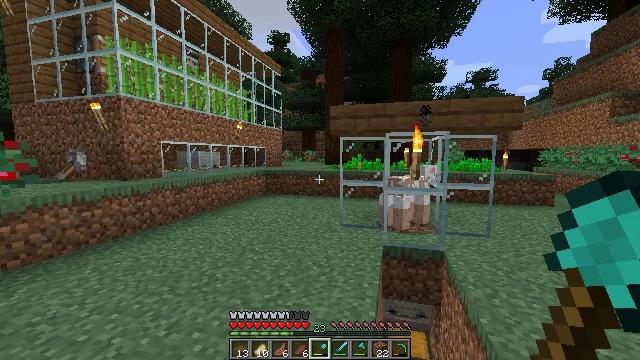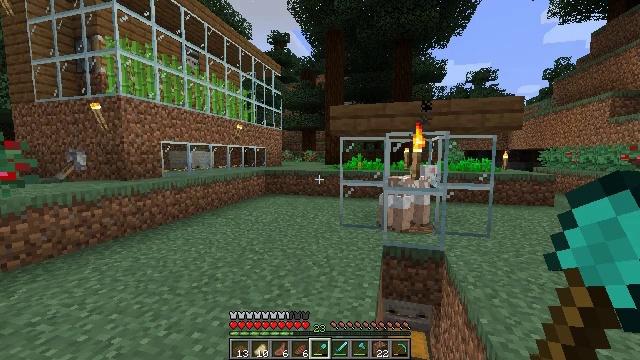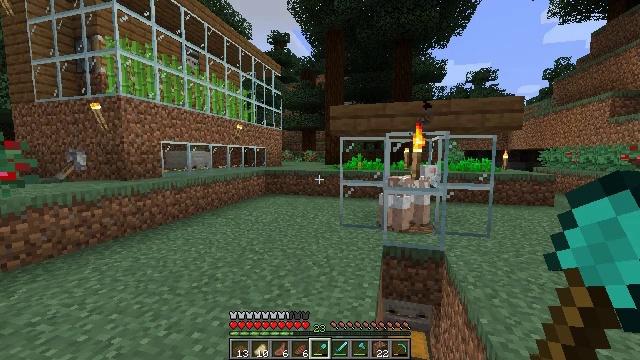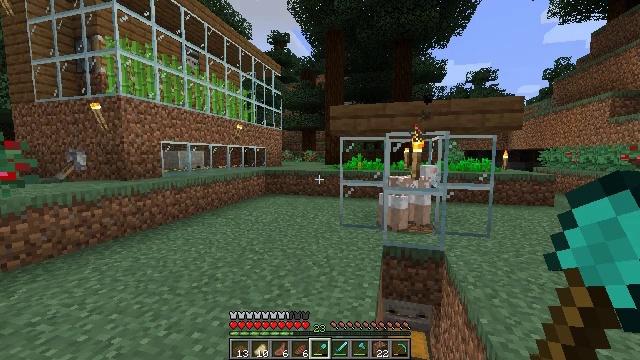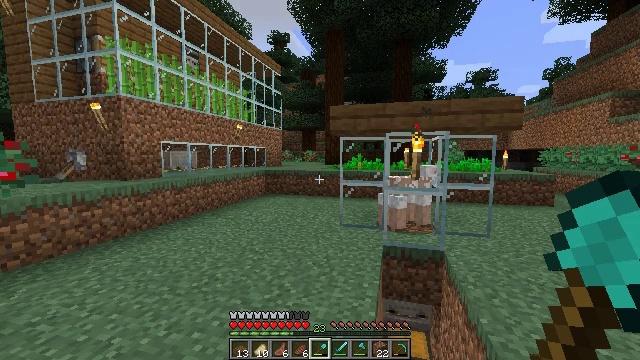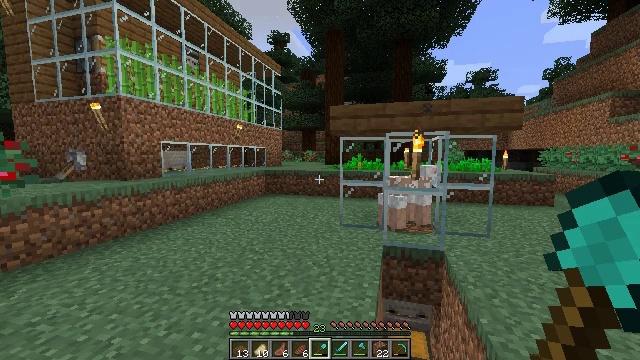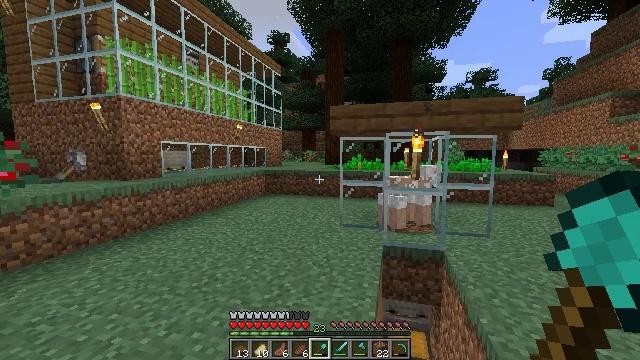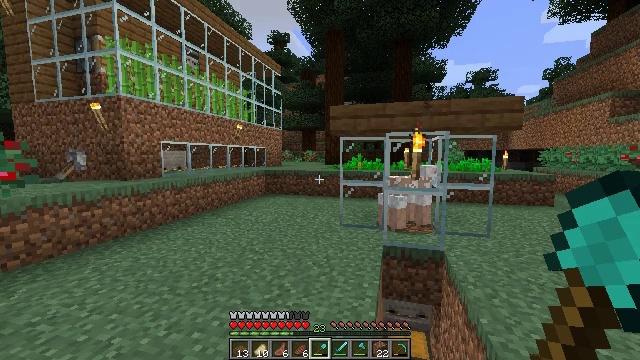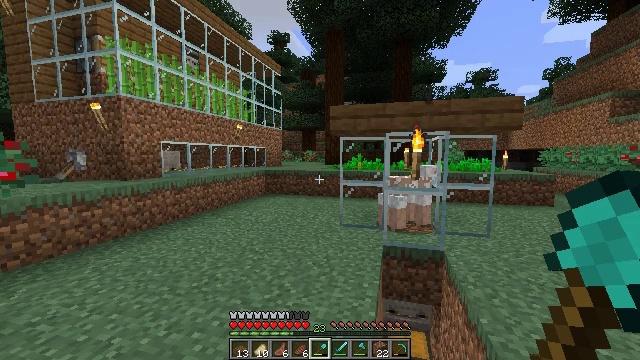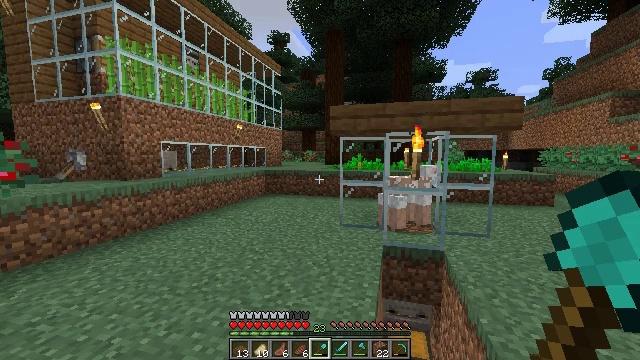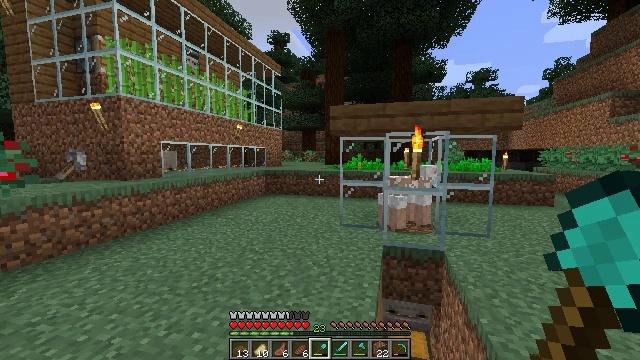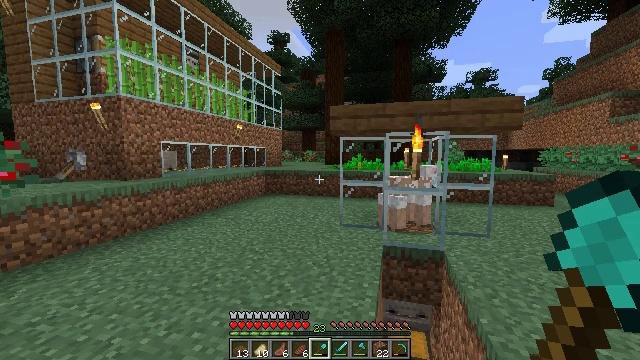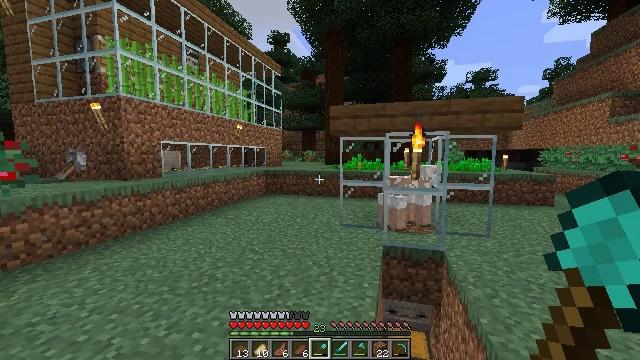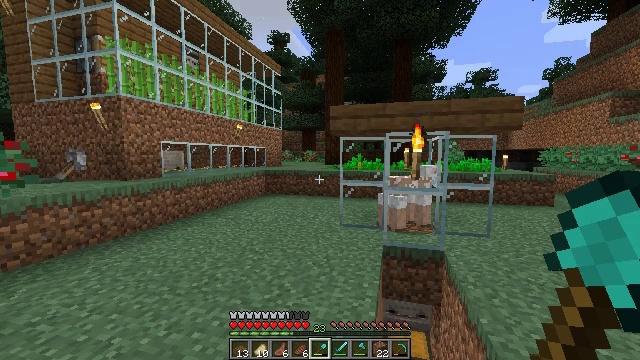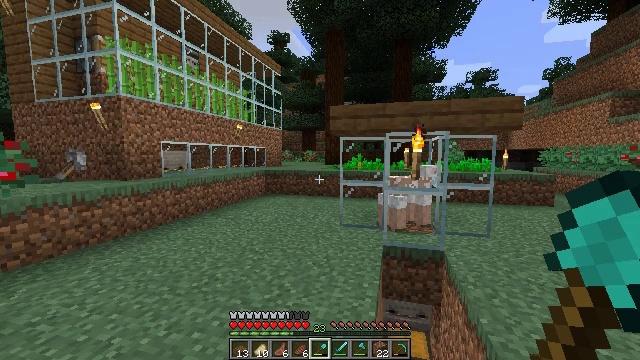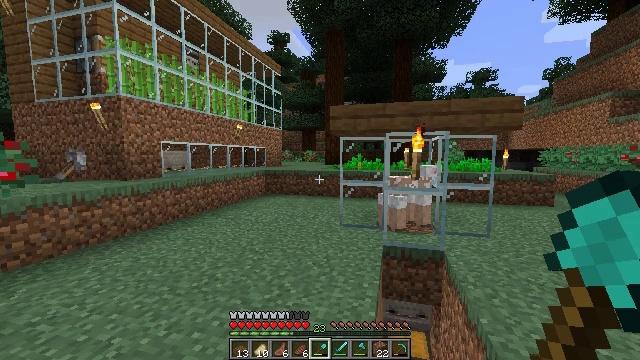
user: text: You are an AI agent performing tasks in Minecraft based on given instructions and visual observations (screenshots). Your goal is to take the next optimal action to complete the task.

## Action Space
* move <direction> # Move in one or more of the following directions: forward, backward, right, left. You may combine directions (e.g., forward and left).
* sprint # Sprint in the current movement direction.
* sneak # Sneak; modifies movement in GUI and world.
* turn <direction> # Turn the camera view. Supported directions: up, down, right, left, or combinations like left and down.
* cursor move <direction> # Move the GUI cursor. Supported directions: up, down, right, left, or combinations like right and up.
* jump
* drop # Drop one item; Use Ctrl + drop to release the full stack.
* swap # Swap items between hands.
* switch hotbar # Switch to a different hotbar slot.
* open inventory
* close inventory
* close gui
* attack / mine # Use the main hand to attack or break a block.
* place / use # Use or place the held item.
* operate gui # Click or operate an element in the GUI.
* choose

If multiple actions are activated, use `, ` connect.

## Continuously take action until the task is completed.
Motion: motion action
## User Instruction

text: Kill the cow.
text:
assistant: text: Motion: no_op
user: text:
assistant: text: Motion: no_op
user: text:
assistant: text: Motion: no_op
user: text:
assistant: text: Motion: no_op
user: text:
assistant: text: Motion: no_op
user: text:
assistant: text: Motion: no_op
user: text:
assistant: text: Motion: no_op
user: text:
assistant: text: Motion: no_op
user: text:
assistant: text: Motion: no_op
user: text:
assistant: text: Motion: no_op
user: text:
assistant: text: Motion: no_op
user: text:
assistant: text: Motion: no_op
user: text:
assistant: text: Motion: no_op
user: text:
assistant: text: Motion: no_op
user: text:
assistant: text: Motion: no_op
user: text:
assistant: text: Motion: no_op
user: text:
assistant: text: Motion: no_op
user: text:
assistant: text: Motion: no_op
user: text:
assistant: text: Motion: no_op
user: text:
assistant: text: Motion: no_op
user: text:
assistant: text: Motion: no_op
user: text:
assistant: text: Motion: no_op
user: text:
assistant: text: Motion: no_op
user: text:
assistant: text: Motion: no_op
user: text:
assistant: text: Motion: no_op
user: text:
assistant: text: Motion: no_op
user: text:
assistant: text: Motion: no_op
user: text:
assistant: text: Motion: no_op
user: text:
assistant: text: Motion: no_op
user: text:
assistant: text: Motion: no_op